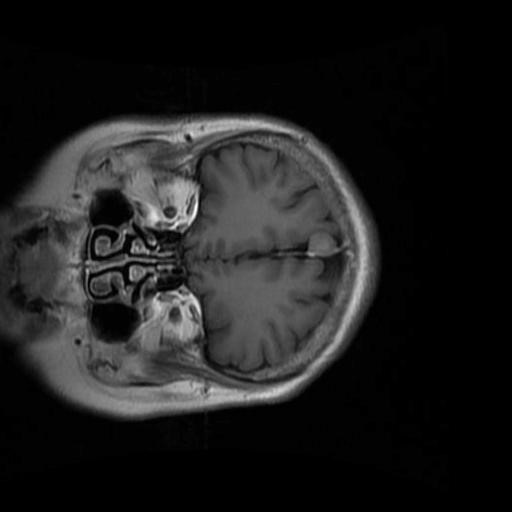
Label: brain_menin